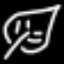
Label: leaf